Interaction volume radius: 10 \u00c5
Interaction volume height: 40 \u00c5
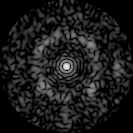
Disorder parameter: 0.7013